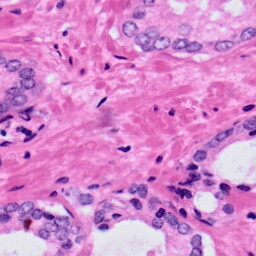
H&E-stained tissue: Prostate